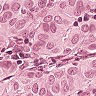
Metastatic tissue present: yes